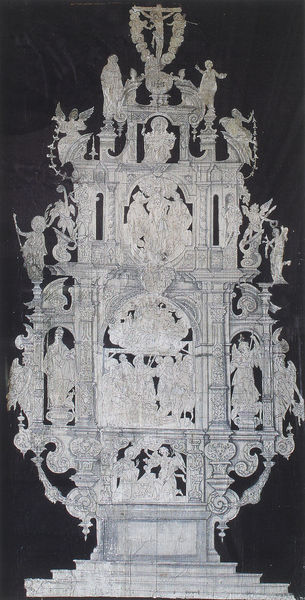
Titel: Hochaltar
Künstler: Jörg Zürn
Standort: Überlingen, St. Nikolaus (EU - D - BW)
Schlagwörter: flügel, weiß, holz, marmor, schwarz, skizze, szene, säulen, zeichnung, tuch, sockel, kirche, engel, statue, bogen, pilaster, figuren, treppe, treppen, stufen, kreuz, altar, hochaltar, karton, skulpturen, statuen, voluten, christus, jesus, monstranz, chor, kruzifix, etagen, heilige, maria, madonna, aufbau, predella, hauptaltar, trppen, chors, oredella